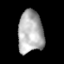
Tissue: lung
Cell type: Epithelial cells
Senescence score: 0.2268
Nuclear area (px): 1050
Mean DAPI intensity: 175.898